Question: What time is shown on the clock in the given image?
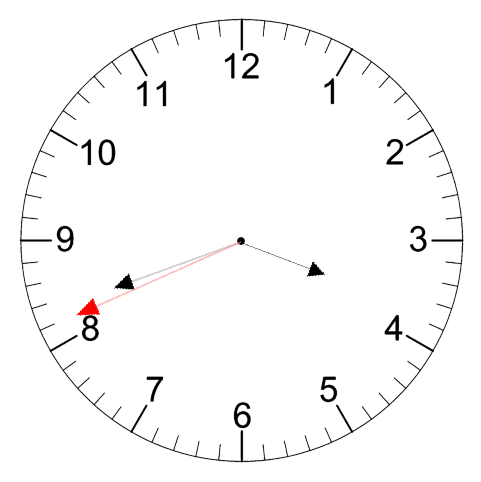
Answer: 03:41:41